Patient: sex M, age 49
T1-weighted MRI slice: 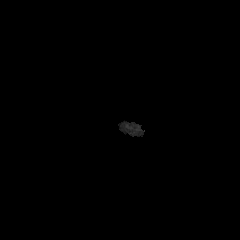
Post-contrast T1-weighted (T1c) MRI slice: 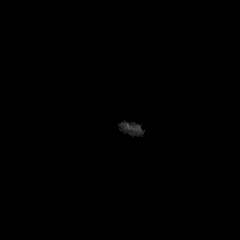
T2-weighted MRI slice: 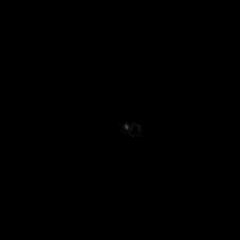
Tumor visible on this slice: no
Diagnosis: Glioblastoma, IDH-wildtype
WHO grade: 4